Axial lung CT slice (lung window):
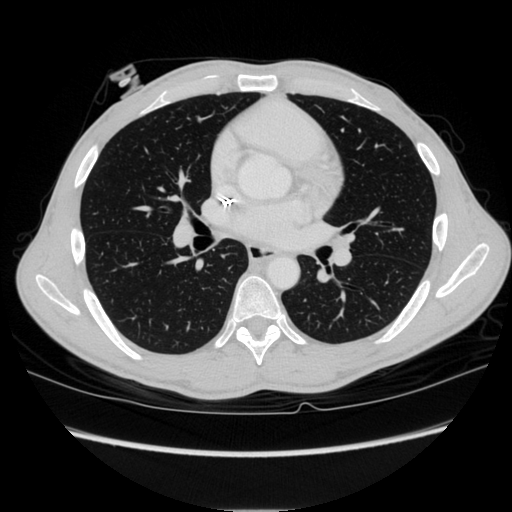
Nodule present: no